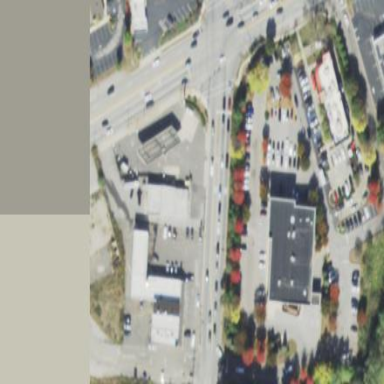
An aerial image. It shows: Retail area.